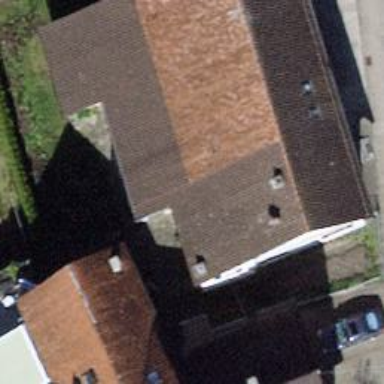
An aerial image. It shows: Simple house.